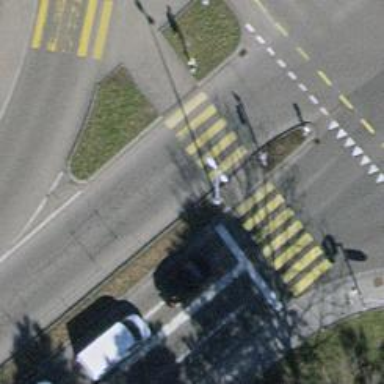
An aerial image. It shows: Crossing with traffic signals.